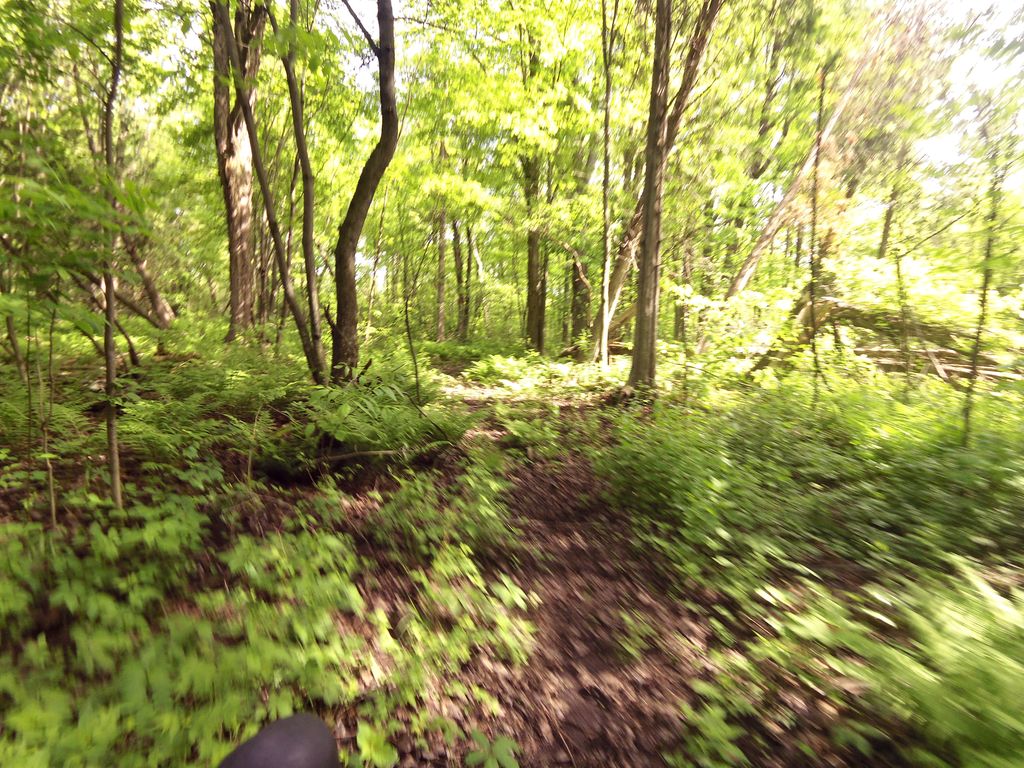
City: ottawa-gatineau